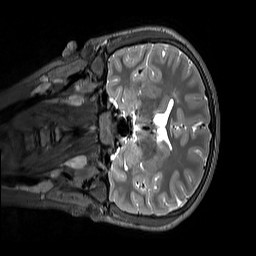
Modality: T2w
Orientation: coronal
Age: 13
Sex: female
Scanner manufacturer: siemens
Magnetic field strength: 3 T
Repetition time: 3.2 s
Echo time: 0.408 s